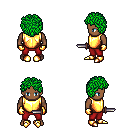
a pixel art fantasy rpg character, male body template, human, dark skin, gold chest armor, red pants, green curly afro hairstyle, gold gloves, gold boots, dagger, four views (front, back, left, right), 2x2 character sprite sheet, small pixel art, hard edges, no anti-aliasing